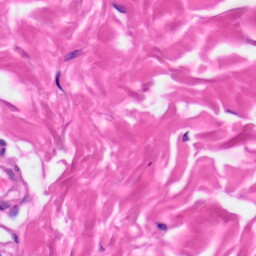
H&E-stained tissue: Skin